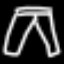
Label: pants